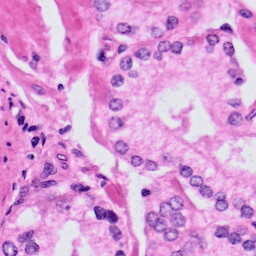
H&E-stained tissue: Prostate